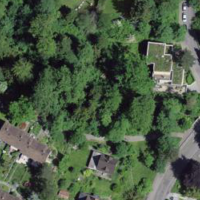
EUNIS habitat code: 54
Species observed at this site:
Vicia sepium
Galeopsis tetrahit
Ajuga reptans